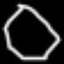
Label: octagon